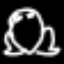
Label: frog